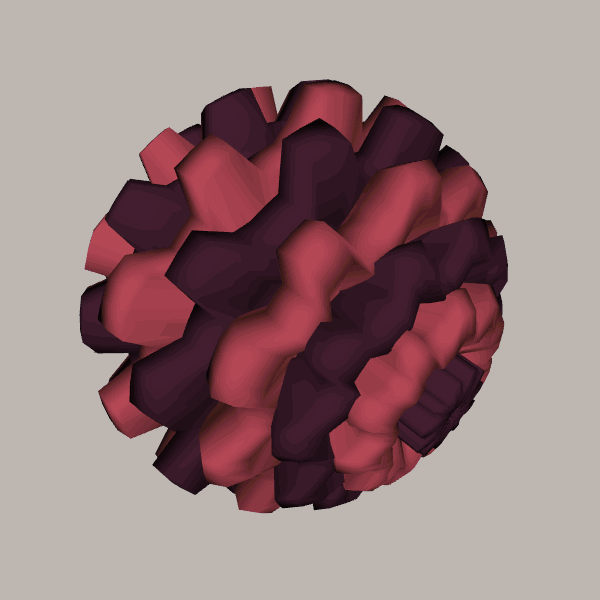
Background: light